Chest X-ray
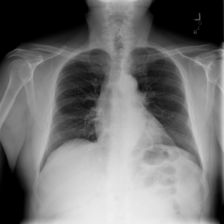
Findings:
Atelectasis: negative
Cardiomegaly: negative
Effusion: negative
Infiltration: negative
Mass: negative
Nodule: positive
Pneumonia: negative
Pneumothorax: negative
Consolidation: negative
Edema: negative
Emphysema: negative
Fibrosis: negative
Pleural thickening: negative
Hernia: negative